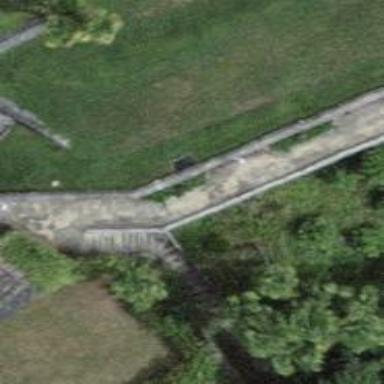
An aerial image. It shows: Road with steps.